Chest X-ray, AP view. Patient: 57 years old, sex F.
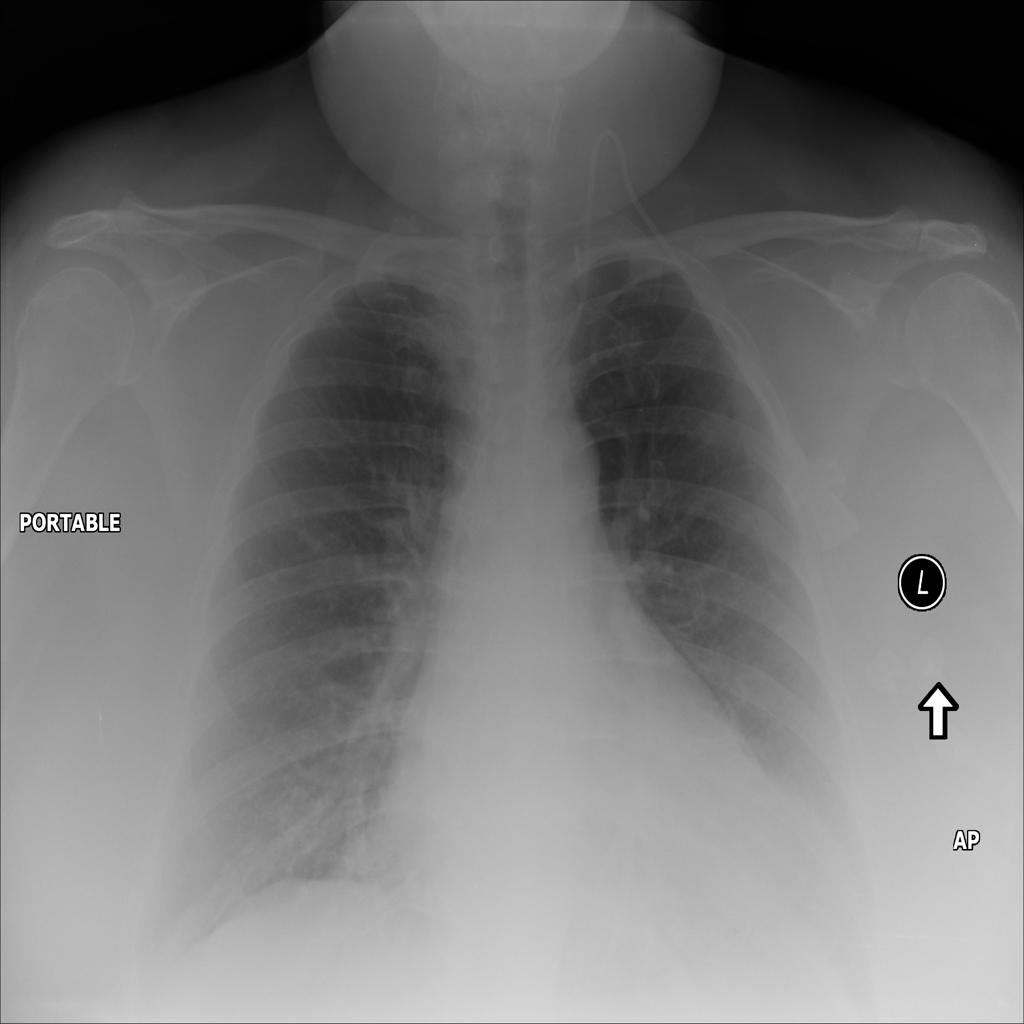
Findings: No Finding